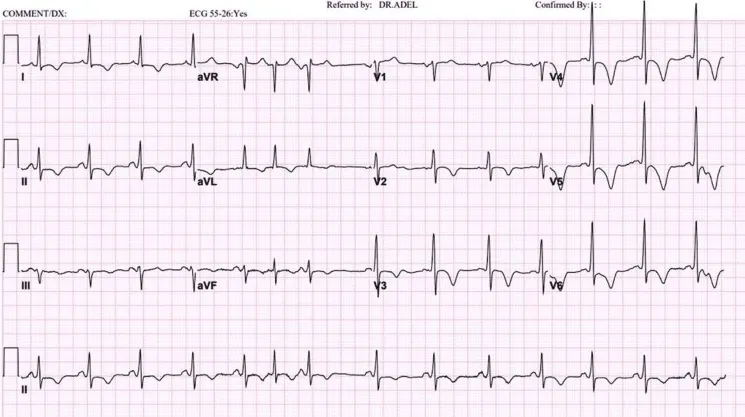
ECG done in 2020: T-wave inversion became deeper compared to the 2015 ECG.
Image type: electrography (ekg)